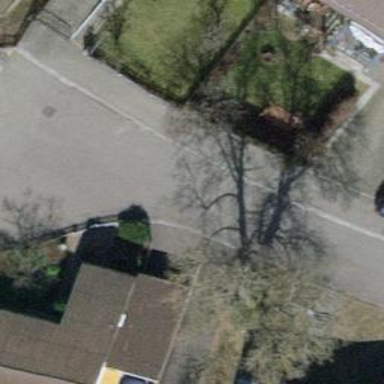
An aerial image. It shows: Urban area featuring tree as natural element.